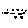
Label: star